Aerial crown-view tile of a tropical tree (Barro Colorado Island, Panama), acquired 20240813:
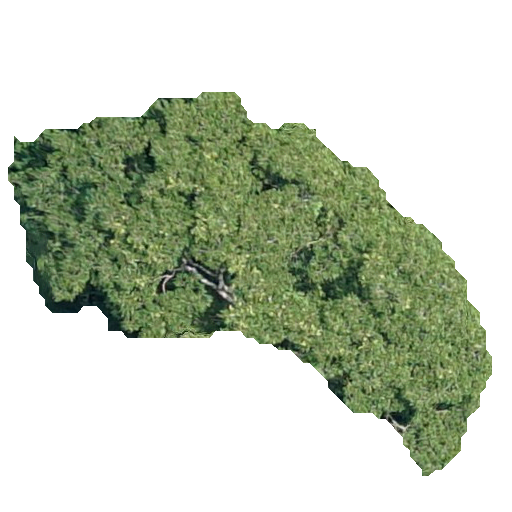
Species: Dipteryx oleifera
GBIF accepted scientific name: Dipteryx oleifera
Crown area: 148.417 m²